Question: I am trying to seed data into my Sqlite Database with an ASP.Net Core MVC app. Everything works fine until the command:
'''
context.SaveChanges()
'''
When this is fired an "Object reference not set to an instance of an object" is thrown, despite already having Added to the context without issue beforehand. Here is the suspect code:
'''
public class Seeder
{
private ApplicationDbContext context;
public Seeder(ApplicationDbContext _context)
{
context = _context;
}
//populate the database with the static items
public void SeedData()
{
//jump out if data already exists
if(context.HomeTypes.Count() != 0)
{
return;
}
//build the home types
HomeType basic = new HomeType
{
home_type_id = 0,
name = "Town House",
capacity = 2,
home_image_src = "changeThisLater"
};
context.HomeTypes.Add(basic);
context.SaveChanges();
}
}
'''
Here is where the seeder class is called:
'''
public static void Main(string[] args)
{
var host = BuildWebHost(args);
//seed the database when the app starts up
using(var scope = host.Services.CreateScope())
{
var services = scope.ServiceProvider;
try
{
var context = services.GetRequiredService<ApplicationDbContext>();
Seeder seeder = new Seeder(context);
seeder.SeedData();
}catch(Exception e)
{
var logger = services.GetRequiredService<ILogger<Program>>();
logger.LogError(e, "An error occured while seeding the db");
}
}
//run
host.Run();
}
'''
Here is a photo of my error message:

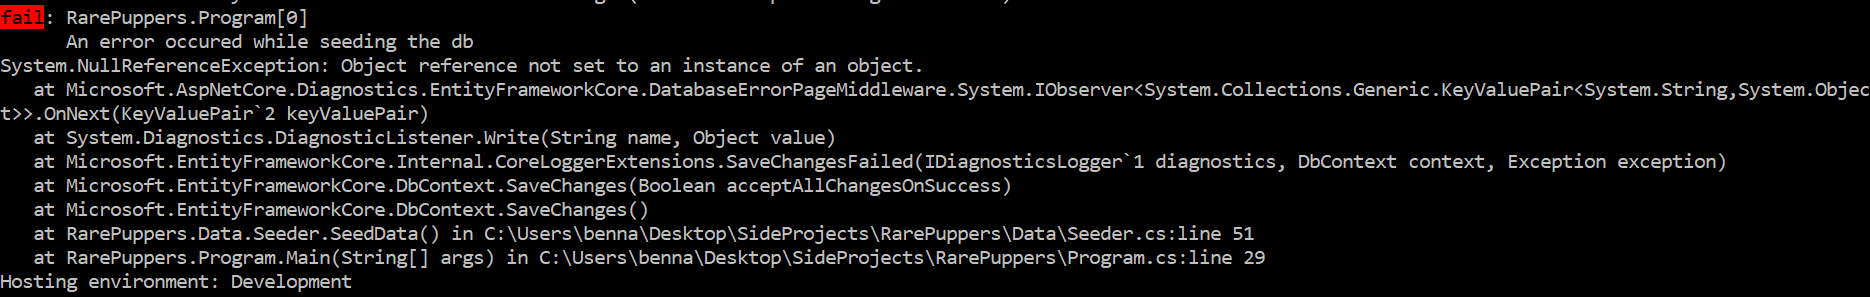
Answer: The problem was with my ID's. In this seeder I set the value of home_type_id to 0. EF Core auto generates ID's so this was causing a problem and having my ID's be added as -<PHONE> (or something crazy like that).
The fix was simply to add:
'''
//prevent auto generation of the id feilds
builder.Entity<Role>().Property(m => m.role_id).ValueGeneratedNever();
builder.Entity<HomeType>().Property(m => m.home_type_id).ValueGeneratedNever();
'''
To my ApplicationDbContext in the OnModelCreating function, and it works groovy now